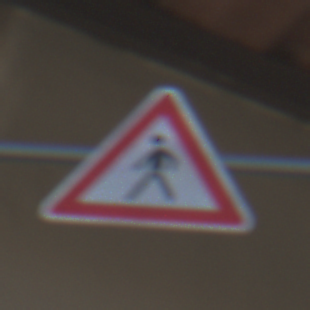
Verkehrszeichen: FussgaengerRechts
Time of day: MorningAfternoon
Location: Outdoor (Urban)
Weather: Clear
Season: NotSpecified
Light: Natural